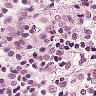
Metastatic tissue present: yes